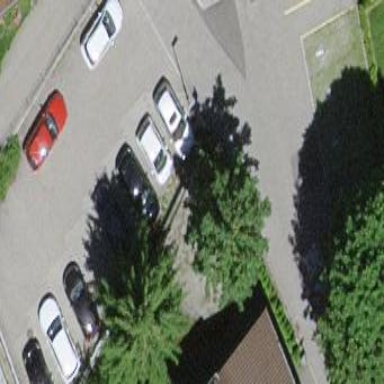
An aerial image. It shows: Garage.